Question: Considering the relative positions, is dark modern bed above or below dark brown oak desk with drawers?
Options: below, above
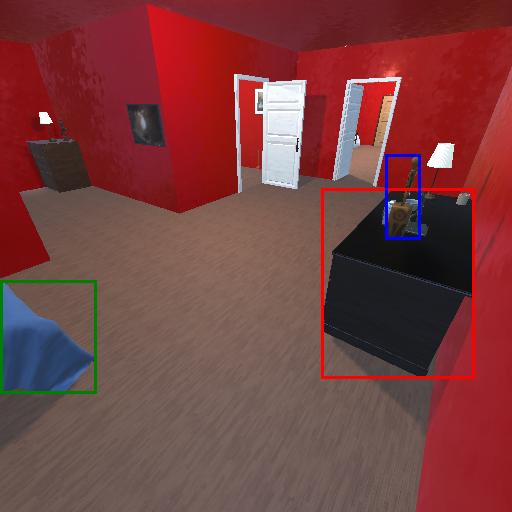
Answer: below